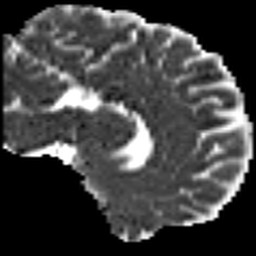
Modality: MD
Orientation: sagittal
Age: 22
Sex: male
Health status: ill
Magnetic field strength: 3 T
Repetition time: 8.4 s
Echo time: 0.0926 s